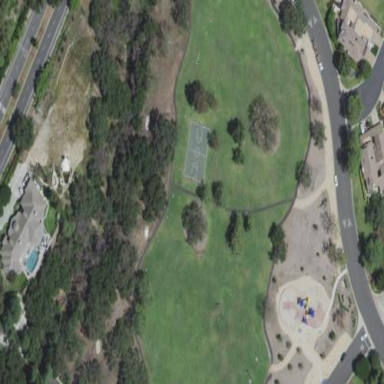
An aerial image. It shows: Lovely park for leisure and relaxation.